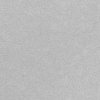
Atmospheric dust classification: dusty